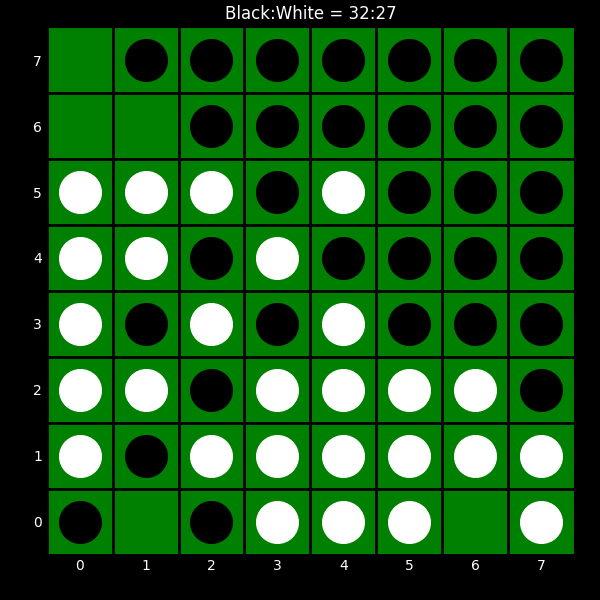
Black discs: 32
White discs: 27